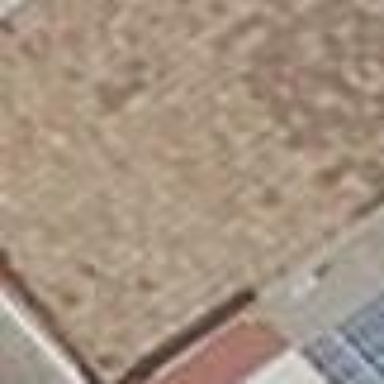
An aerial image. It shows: Terrace building.